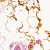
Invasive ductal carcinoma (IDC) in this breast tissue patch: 0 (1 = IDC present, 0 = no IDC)